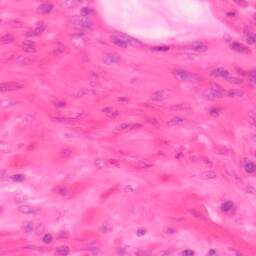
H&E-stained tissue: Colon